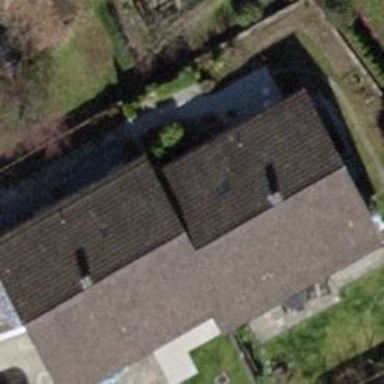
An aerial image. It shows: House with pitched roof.